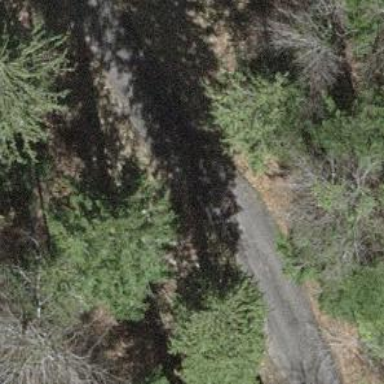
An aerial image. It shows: Well-maintained track road of grade 1.